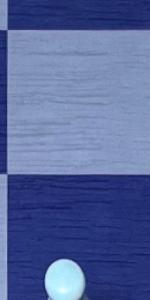
Label: Empty